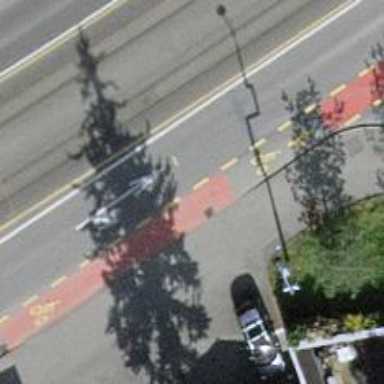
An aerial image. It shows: Asphalt cycleway.